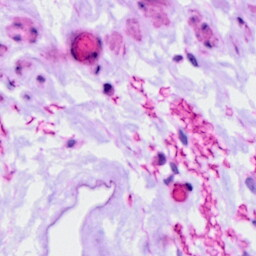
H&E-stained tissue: Ovarian